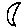
Label: moon